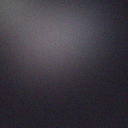
Screen state: off